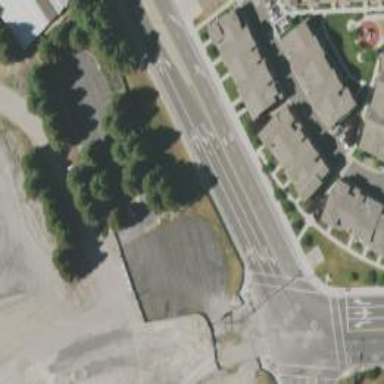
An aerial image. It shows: Secondary road with asphalt surface surrounded by residential properties.